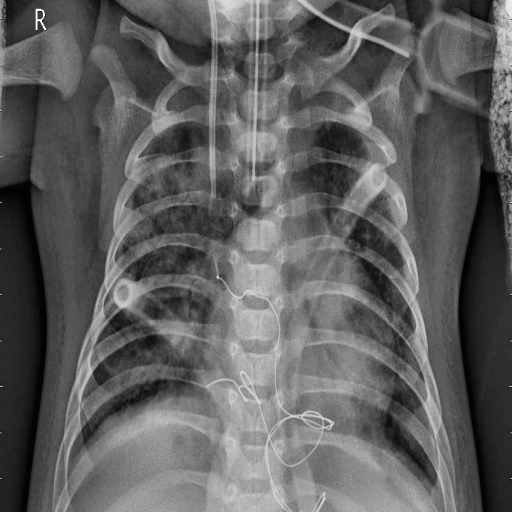
Finding: PNEUMONIA